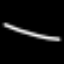
Label: line